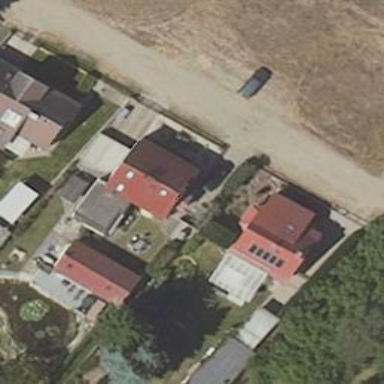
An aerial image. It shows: Simple and straightforward house.